Question: I'm quite new to python and I'm just getting into plotting using .
With the code below, I'm able to make a plot like this:

The numbers present on the x-axis are not meant as numeric values, but rather as sample names. Therefore, they don't have to be spaced out like they are. I thought by making the '"Sample"' variable in the 'DataFrame' a '"category"', I would solve this issue, but this did not work out. I expect that the issue is located at the '"Sample"' argument after 'ax.bar', but I don't (yet) know how to solve this.
'''
# Make Sample a categorial variable instead of numeric
DataFrame['Sample'] = DataFrame['Sample'].astype('category')
#Define Unique samples
samples = DataFrame["Sample"].unique()
#Initiate plot
fig,ax = plt.subplots()
for sample in samples:
sample_df = DataFrame[DataFrame["Sample"] == sample]
ax.bar(sample, sample_df["Nucleus_Count"].mean(), yerr = sample_df["Nucleus_Count"].std())
ax.set_ylabel("Count")
ax.set_xticks(samples)
plt.show()
'''
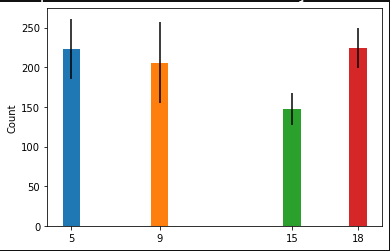
Answer: I can not really reproduce your problem without the data, but I suggest trying '.astype(str)' instead of '.astype('category')'.
Another way to get the correct data could be to use 'np.unique(some_array, return_counts=True)'. <URL>.